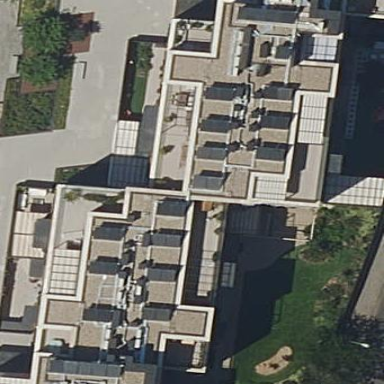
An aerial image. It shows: Image showing building with apartments.